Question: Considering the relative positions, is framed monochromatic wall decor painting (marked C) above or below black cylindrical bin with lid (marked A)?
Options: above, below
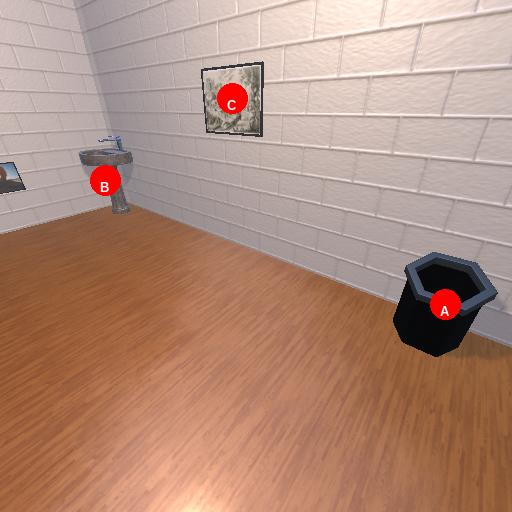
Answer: above